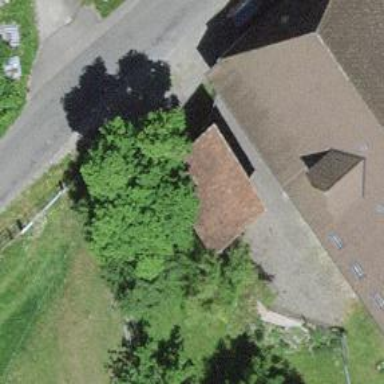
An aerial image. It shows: Farm auxiliary building.